Interaction volume radius: 10 \u00c5
Interaction volume height: 15 \u00c5
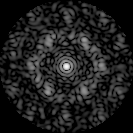
Disorder parameter: 0.6942